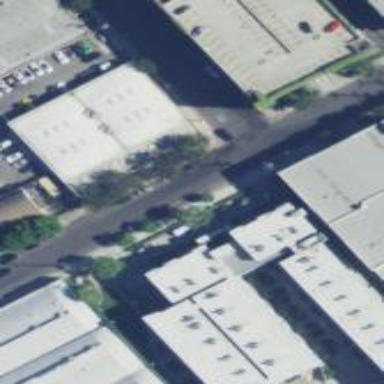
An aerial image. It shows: Industrial building.